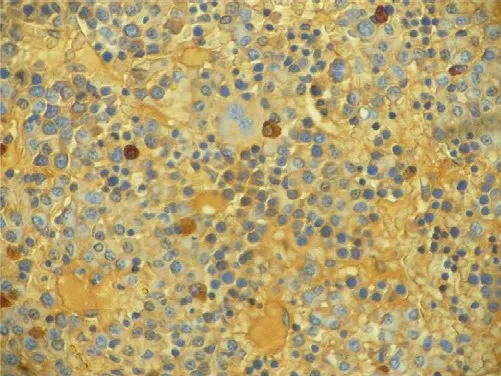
Bone marrow biopsy stained for kappa (x 400).
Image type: pathology (immunostaining)